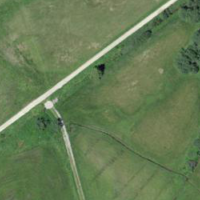
EUNIS habitat code: 26
Species observed at this site:
Saxicola rubetra
Angelica sylvestris
Rana temporaria